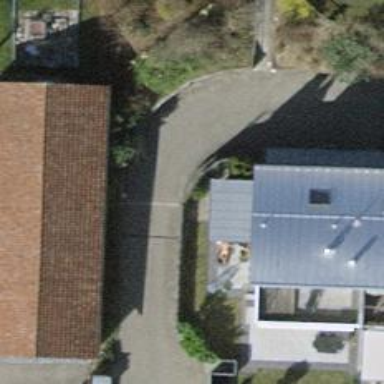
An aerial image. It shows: Driveway made of paving stones.